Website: lowes
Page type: customer-info-address
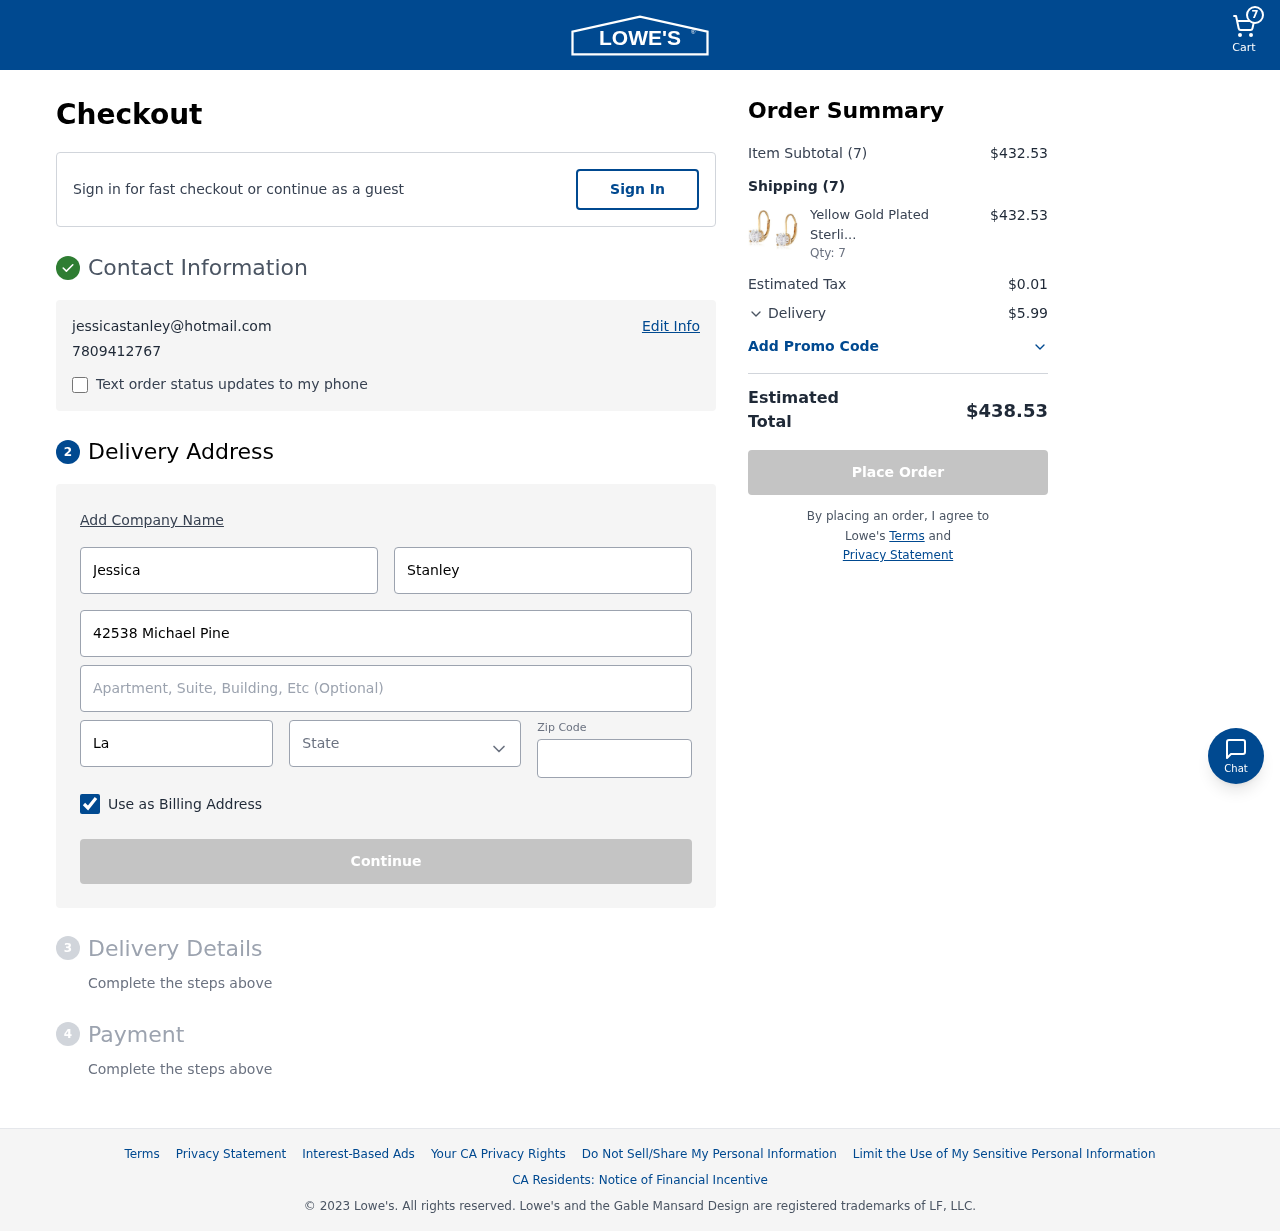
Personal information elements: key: PII_CITY
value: Lake Tracytown
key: PII_EMAIL
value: jessicastanley@hotmail.com
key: PII_FIRSTNAME
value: Jessica
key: PII_LASTNAME
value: Stanley
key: PII_PHONE
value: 7809412767
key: PII_POSTCODE
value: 82950
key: PII_STATE
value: Kansas
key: PII_STREET
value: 42538 Michael Pine
Product elements: key: PRODUCT1_NAME
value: Yellow Gold Plated Sterling Silver Lever back Earrings set with Round Swarovski Zirconia (2 cttw)
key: PRODUCT1_QUANTITY
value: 7
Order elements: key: ORDER_NUM_ITEMS
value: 7
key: ORDER_SUBTOTAL
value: $432.53
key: ORDER_NUM_ITEMS2
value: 7
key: ORDER_SUBTOTAL2
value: $432.53
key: ORDER_TAX
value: $0.01
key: ORDER_SHIPPING_COST
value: $5.99
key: ORDER_TOTAL
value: $438.53